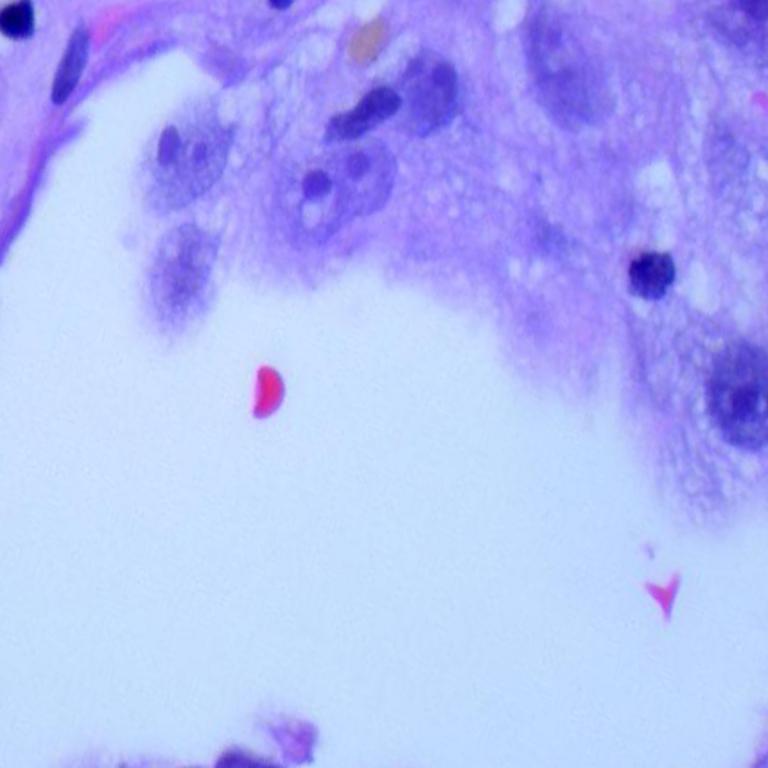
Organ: lung
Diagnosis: adenocarcinomas